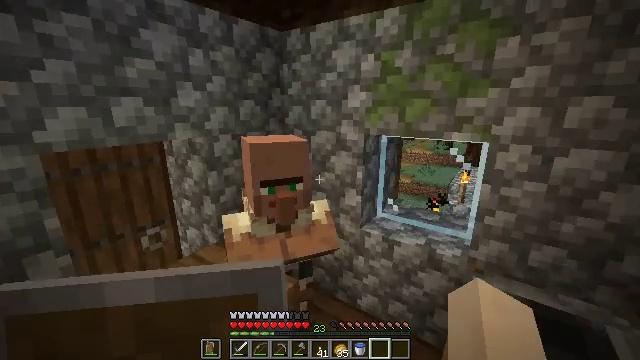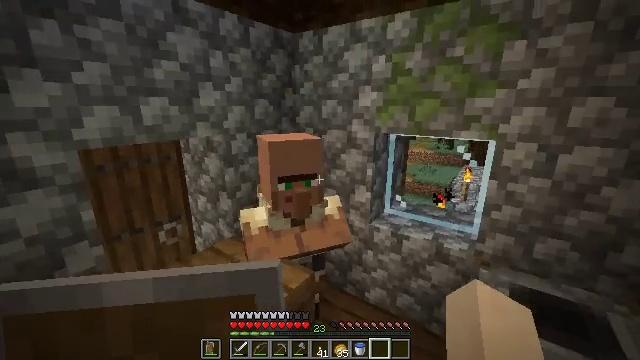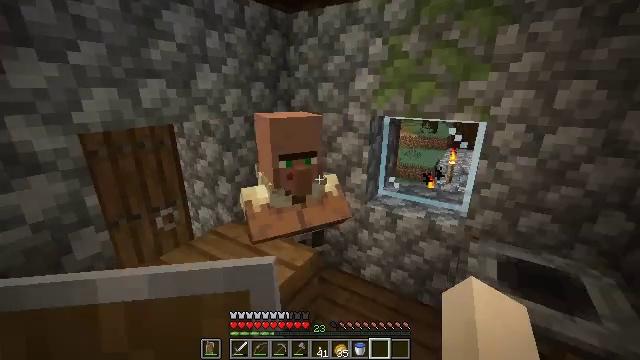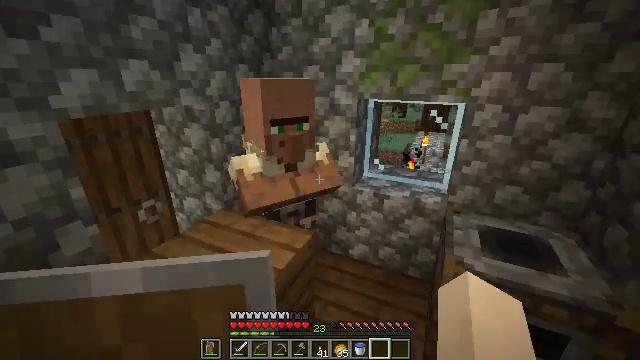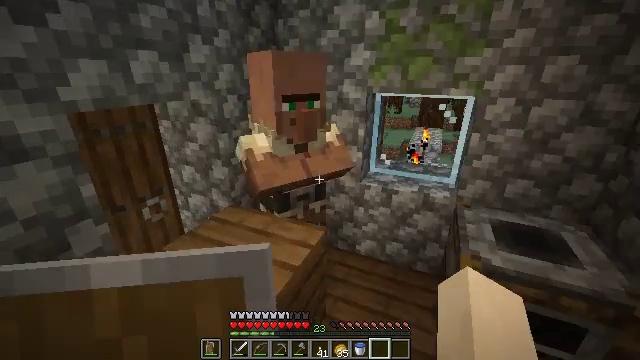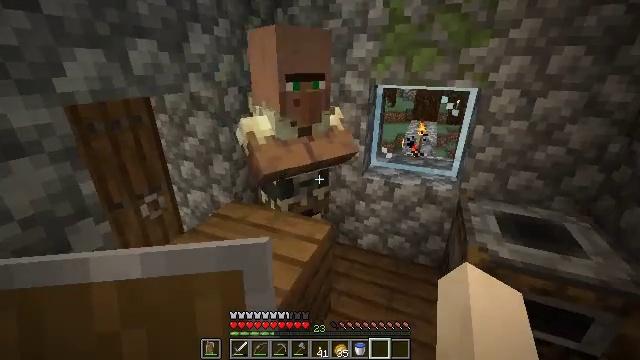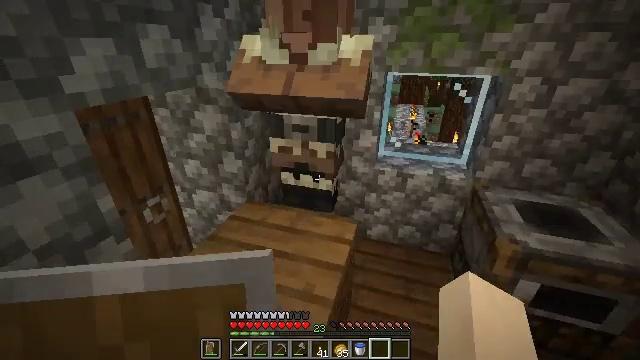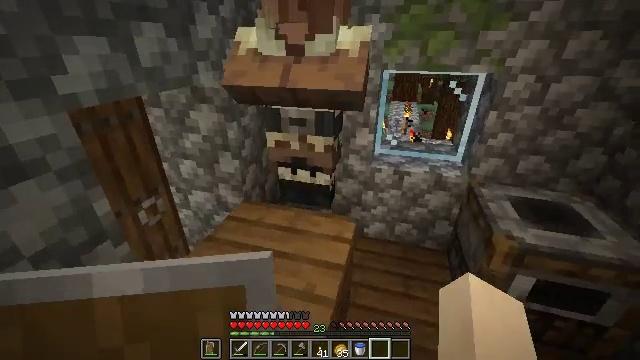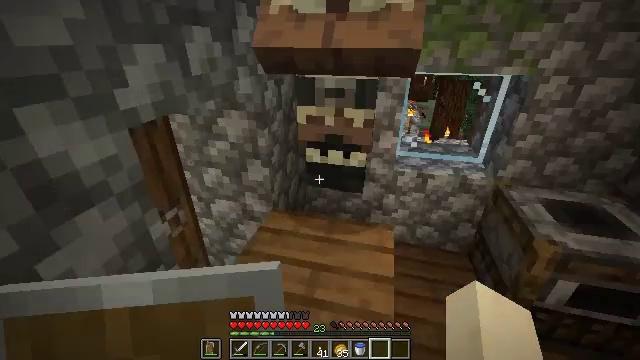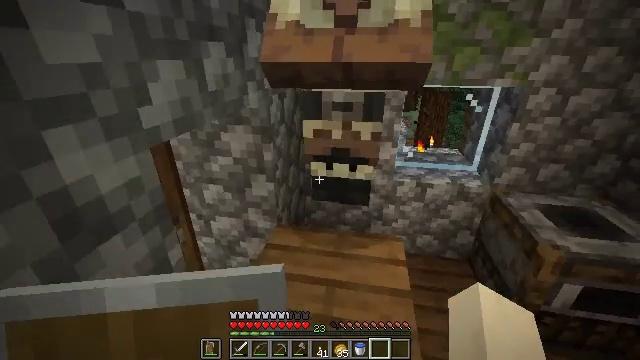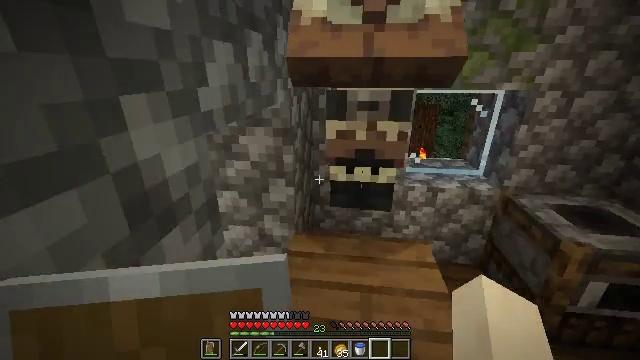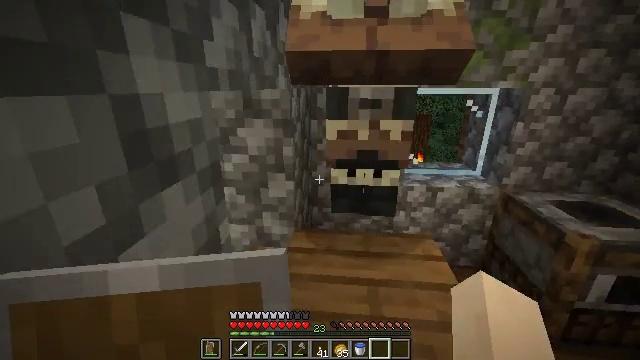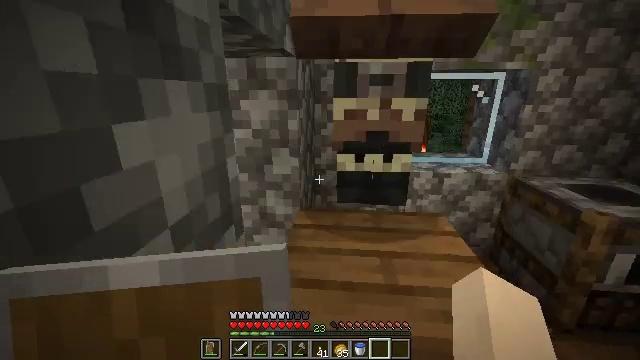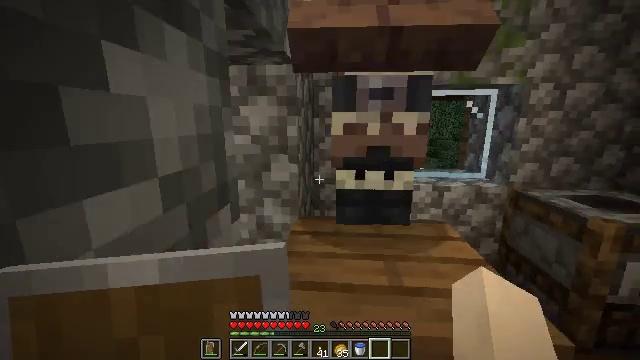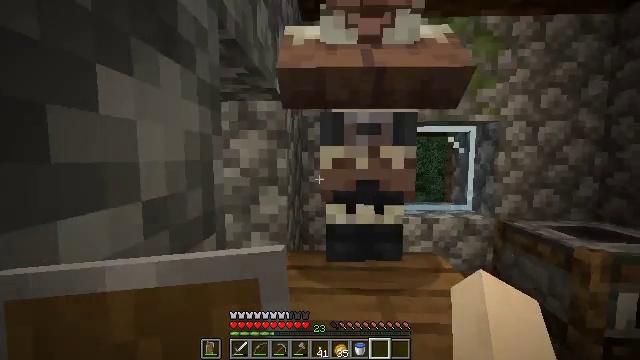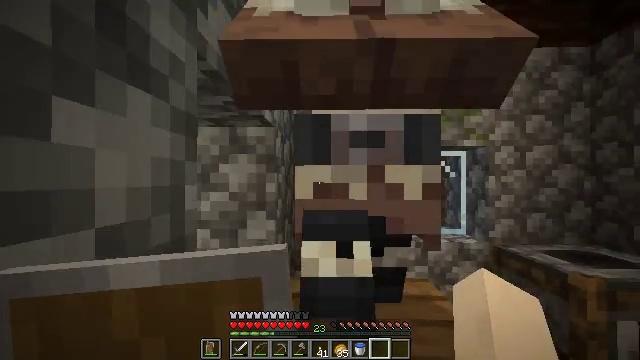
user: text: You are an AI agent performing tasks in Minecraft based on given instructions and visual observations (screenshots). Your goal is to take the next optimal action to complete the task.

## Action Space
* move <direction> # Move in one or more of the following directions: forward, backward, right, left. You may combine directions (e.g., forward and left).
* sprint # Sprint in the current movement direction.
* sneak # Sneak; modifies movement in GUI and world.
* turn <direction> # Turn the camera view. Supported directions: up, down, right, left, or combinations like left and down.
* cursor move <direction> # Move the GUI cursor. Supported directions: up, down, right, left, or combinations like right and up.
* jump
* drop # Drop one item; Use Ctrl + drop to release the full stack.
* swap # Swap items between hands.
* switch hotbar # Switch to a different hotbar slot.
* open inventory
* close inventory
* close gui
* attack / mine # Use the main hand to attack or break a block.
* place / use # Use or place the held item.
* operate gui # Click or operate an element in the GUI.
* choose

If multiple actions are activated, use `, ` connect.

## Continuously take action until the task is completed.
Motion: motion action
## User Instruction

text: Drop a baked potato.
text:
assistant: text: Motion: move left
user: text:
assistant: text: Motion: move left, turn right and down
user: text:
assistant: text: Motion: move left, turn right and down
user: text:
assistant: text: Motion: move left, turn right
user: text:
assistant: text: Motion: move left, turn right and down
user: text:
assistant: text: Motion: move left, turn right and down
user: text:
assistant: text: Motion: move left, turn right
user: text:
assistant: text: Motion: move left, turn right
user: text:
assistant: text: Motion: move left, turn right and up
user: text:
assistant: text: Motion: turn right and up
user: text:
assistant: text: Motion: turn right and up
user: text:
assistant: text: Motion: turn up
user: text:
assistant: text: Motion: turn up
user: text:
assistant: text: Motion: move back, turn right and up
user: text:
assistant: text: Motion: move back and move right, turn up
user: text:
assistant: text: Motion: move back and move right, turn left and up
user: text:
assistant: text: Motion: move back and move right, turn left and up
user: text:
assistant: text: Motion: move back and move right, turn left
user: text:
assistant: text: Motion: move right, turn left
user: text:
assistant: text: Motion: move right, turn left and down
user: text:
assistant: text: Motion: move right, turn left and down
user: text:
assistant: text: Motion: move right, turn left and down
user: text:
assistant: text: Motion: move right, turn left and down
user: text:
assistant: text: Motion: move right, turn left and down
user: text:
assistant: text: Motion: move right, turn left and down
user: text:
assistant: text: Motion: move back and move right, turn left and down
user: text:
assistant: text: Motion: move back, turn left and down
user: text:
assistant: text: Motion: move back
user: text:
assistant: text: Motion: no_op
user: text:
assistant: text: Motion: turn up